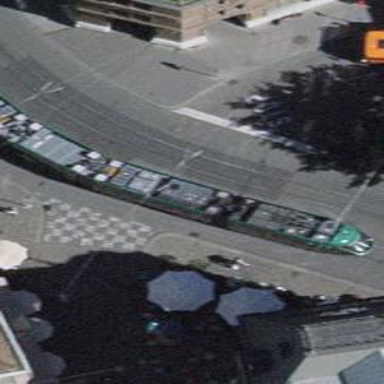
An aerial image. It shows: Tram level crossing on railway.